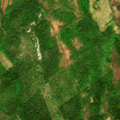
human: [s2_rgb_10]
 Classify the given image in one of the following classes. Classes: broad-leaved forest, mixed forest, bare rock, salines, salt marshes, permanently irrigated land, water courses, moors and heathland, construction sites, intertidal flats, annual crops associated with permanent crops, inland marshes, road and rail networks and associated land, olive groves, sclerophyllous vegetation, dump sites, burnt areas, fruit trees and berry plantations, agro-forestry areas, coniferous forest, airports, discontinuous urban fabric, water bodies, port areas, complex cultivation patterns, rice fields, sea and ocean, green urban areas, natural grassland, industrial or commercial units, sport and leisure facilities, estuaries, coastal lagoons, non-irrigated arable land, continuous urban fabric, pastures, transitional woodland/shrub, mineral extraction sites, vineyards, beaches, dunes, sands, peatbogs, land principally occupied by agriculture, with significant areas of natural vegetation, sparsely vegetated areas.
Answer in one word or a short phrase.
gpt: mixed forest, peatbogs